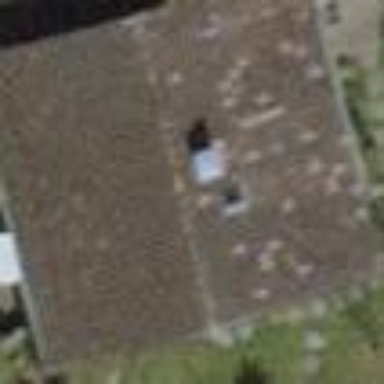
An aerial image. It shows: Pitched roof building.